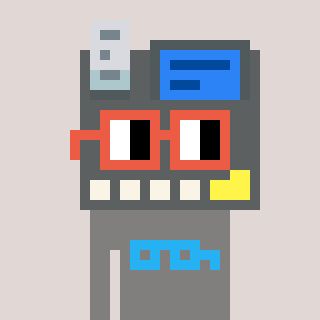
a pixel art character with square orange glasses, a cash register-shaped head and a bluegrey-colored body on a warm background